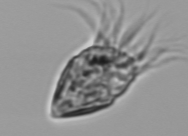
Label: Strombidium_morphotype1